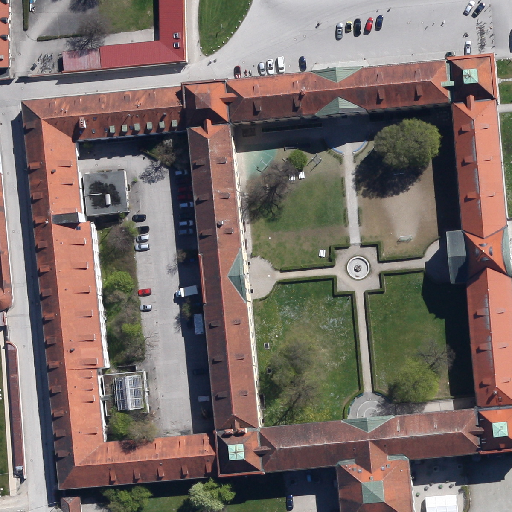
Referring expression: vehicle in the parking area